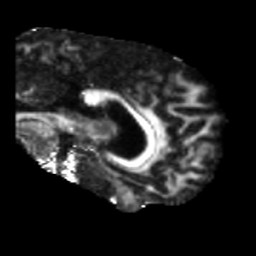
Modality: FA
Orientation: sagittal
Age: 49
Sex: male
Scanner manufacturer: siemens
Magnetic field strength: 3 T
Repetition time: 5.47 s
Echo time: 0.0854 s